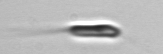
Label: Chrysochromulina